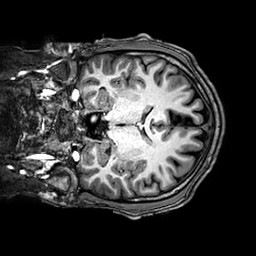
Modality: T1w
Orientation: coronal
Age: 27
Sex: male